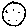
Label: moon